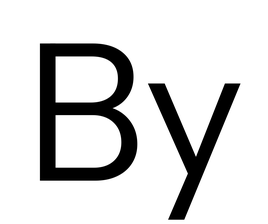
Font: InstrumentSans_Regular